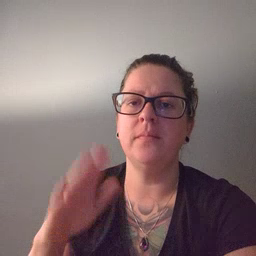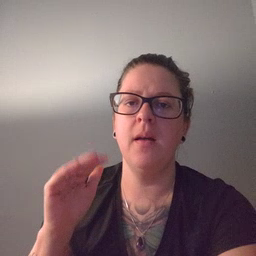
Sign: bye